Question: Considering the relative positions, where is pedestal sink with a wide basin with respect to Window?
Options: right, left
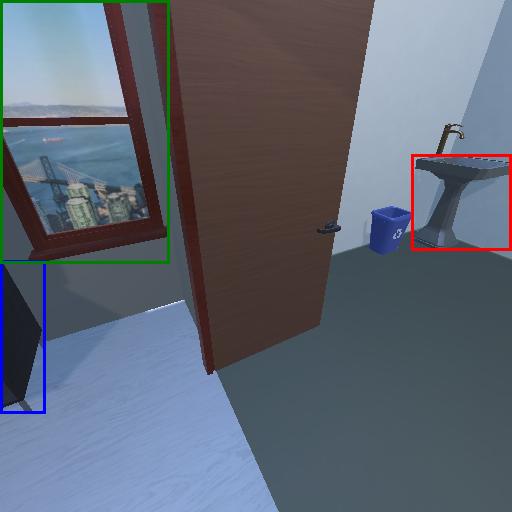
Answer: right